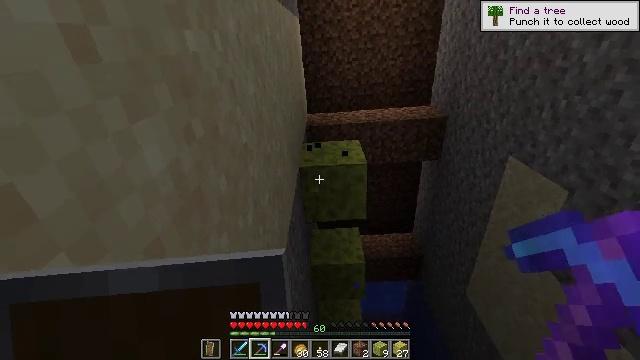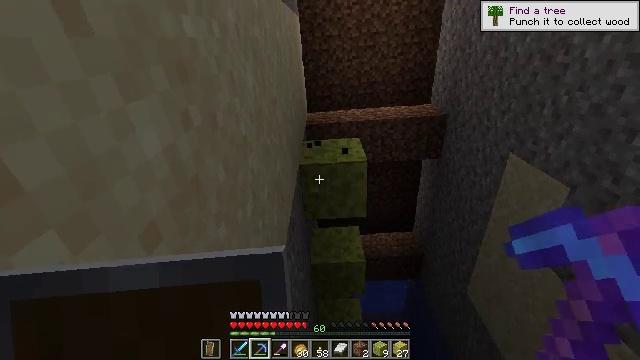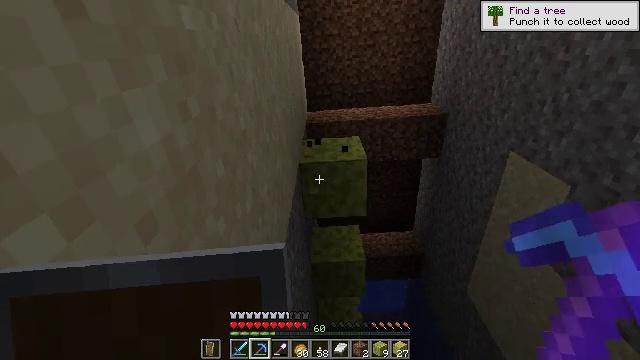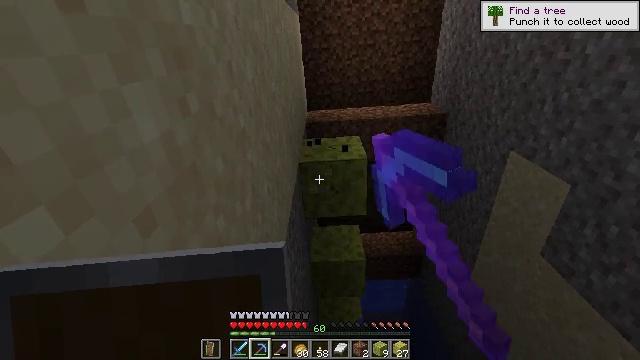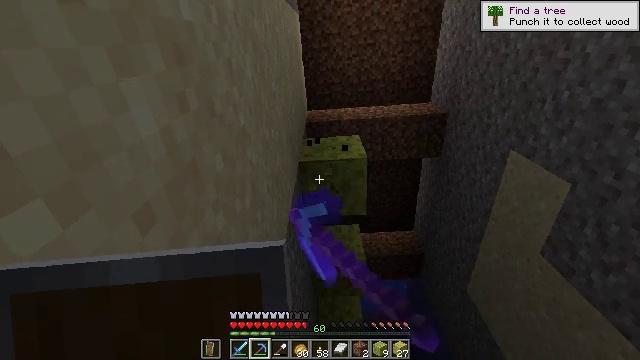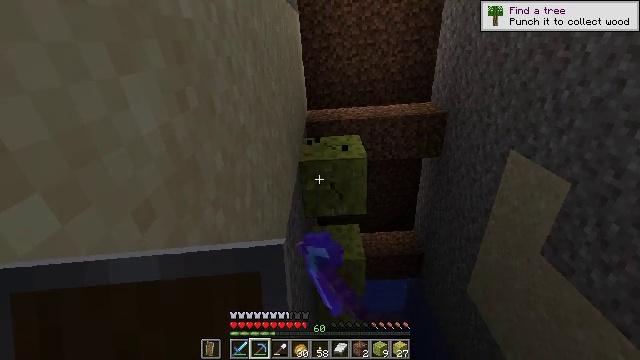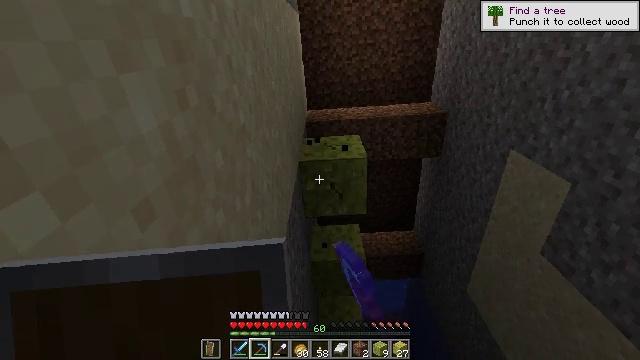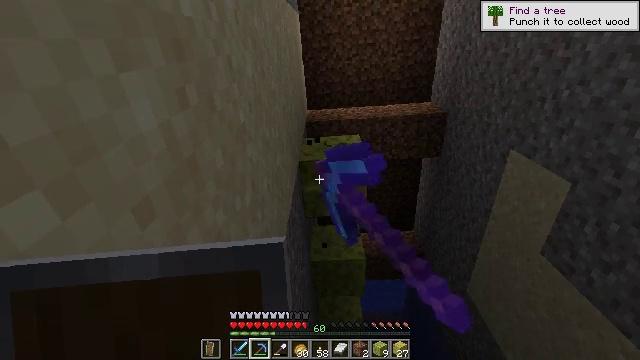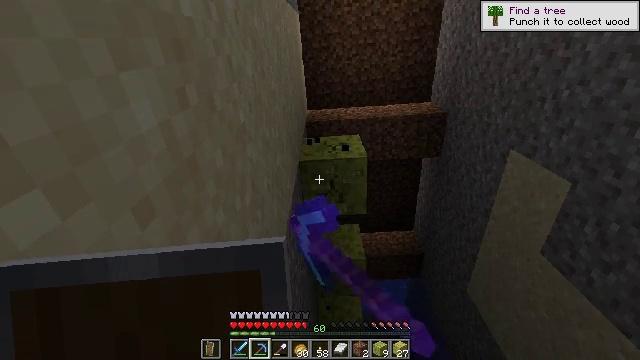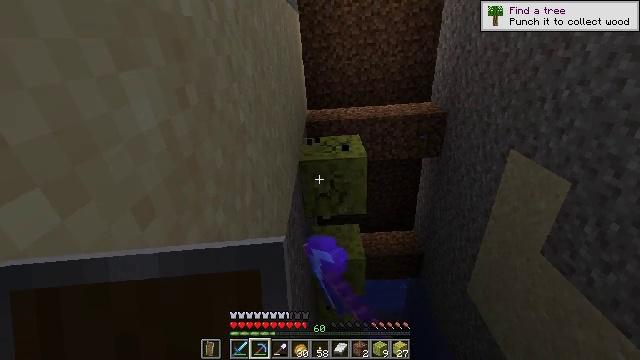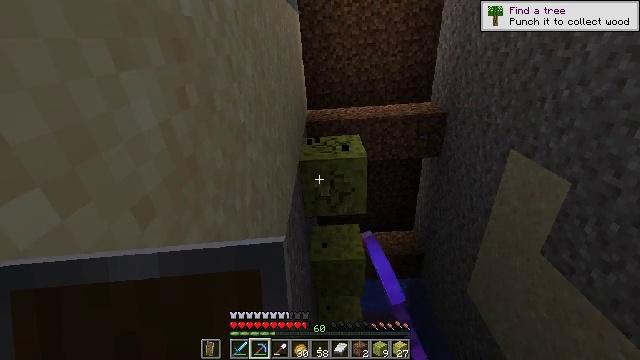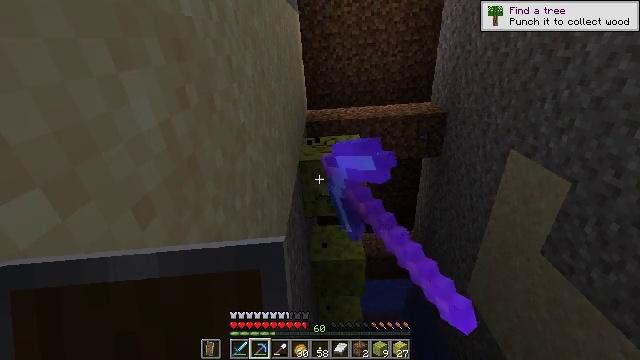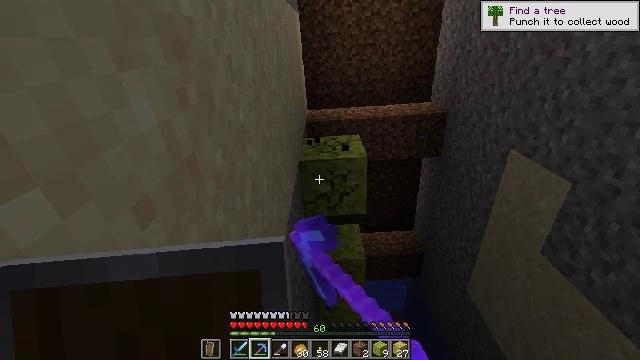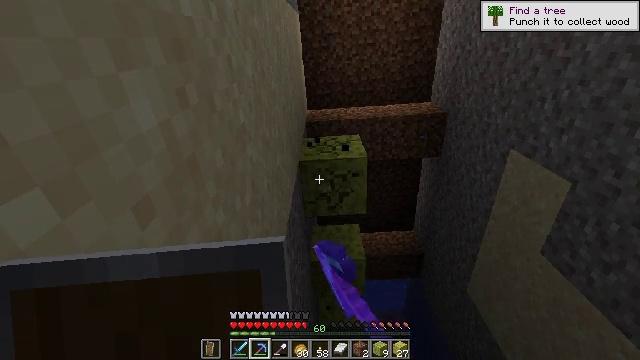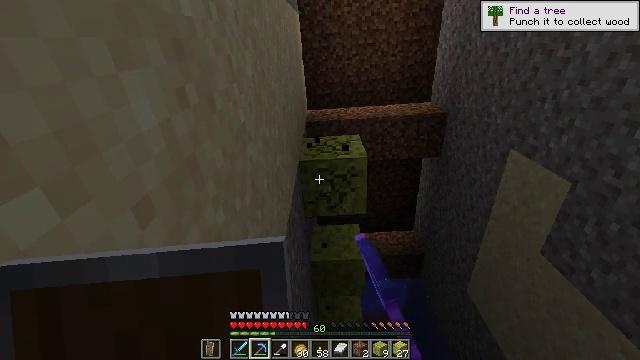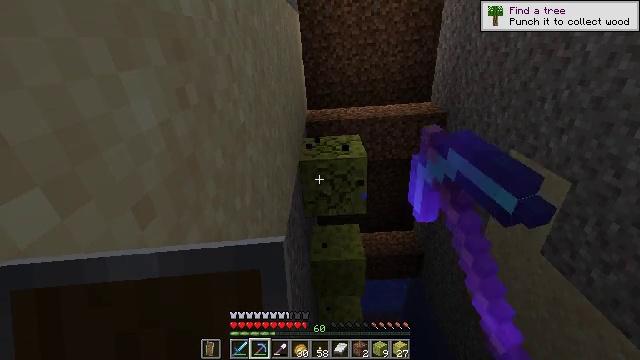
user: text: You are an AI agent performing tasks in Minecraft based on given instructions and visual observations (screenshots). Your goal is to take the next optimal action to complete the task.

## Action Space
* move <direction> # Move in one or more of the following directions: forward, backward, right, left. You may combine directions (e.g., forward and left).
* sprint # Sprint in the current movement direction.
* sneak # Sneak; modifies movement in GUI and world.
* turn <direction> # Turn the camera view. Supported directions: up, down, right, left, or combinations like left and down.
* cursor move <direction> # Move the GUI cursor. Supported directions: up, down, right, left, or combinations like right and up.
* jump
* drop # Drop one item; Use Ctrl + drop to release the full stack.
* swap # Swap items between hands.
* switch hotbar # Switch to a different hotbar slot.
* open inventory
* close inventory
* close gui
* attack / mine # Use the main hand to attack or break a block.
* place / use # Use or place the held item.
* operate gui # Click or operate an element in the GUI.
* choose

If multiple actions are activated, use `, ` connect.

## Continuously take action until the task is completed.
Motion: motion action
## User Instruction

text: Collect the wet sponge after mining.
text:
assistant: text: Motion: no_op
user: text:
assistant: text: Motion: attack / mine
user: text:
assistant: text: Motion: attack / mine
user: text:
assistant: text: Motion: attack / mine
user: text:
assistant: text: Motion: attack / mine
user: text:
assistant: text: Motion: attack / mine
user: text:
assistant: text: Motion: attack / mine
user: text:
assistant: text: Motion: attack / mine
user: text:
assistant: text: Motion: attack / mine
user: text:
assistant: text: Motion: attack / mine
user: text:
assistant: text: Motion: attack / mine
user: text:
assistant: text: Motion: attack / mine
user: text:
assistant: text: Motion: attack / mine
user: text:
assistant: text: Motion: attack / mine
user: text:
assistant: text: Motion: attack / mine
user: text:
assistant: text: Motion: attack / mine
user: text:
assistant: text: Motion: attack / mine
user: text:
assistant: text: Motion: attack / mine
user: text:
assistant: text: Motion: attack / mine
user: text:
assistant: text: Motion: attack / mine
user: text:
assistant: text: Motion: attack / mine
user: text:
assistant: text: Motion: attack / mine
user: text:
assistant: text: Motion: attack / mine
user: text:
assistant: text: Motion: attack / mine
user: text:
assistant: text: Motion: attack / mine
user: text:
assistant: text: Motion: no_op
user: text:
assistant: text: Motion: no_op
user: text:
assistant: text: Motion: no_op
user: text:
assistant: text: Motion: no_op
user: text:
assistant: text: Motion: no_op